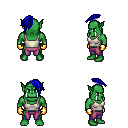
a pixel art fantasy rpg character, male body template, orc, green skin, white pirate shirt, magenta pants, blue long mohawk hairstyle, gold gloves, four views (front, back, left, right), 2x2 character sprite sheet, small pixel art, hard edges, no anti-aliasing